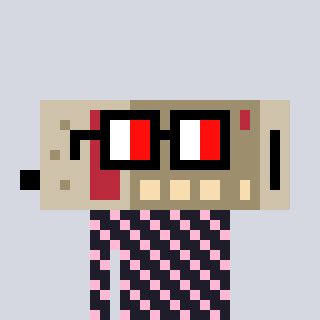
a pixel art character with square glasses with black frames and red eyes, a cordless phone-shaped head and a grayscale-colored body on a cool background